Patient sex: M
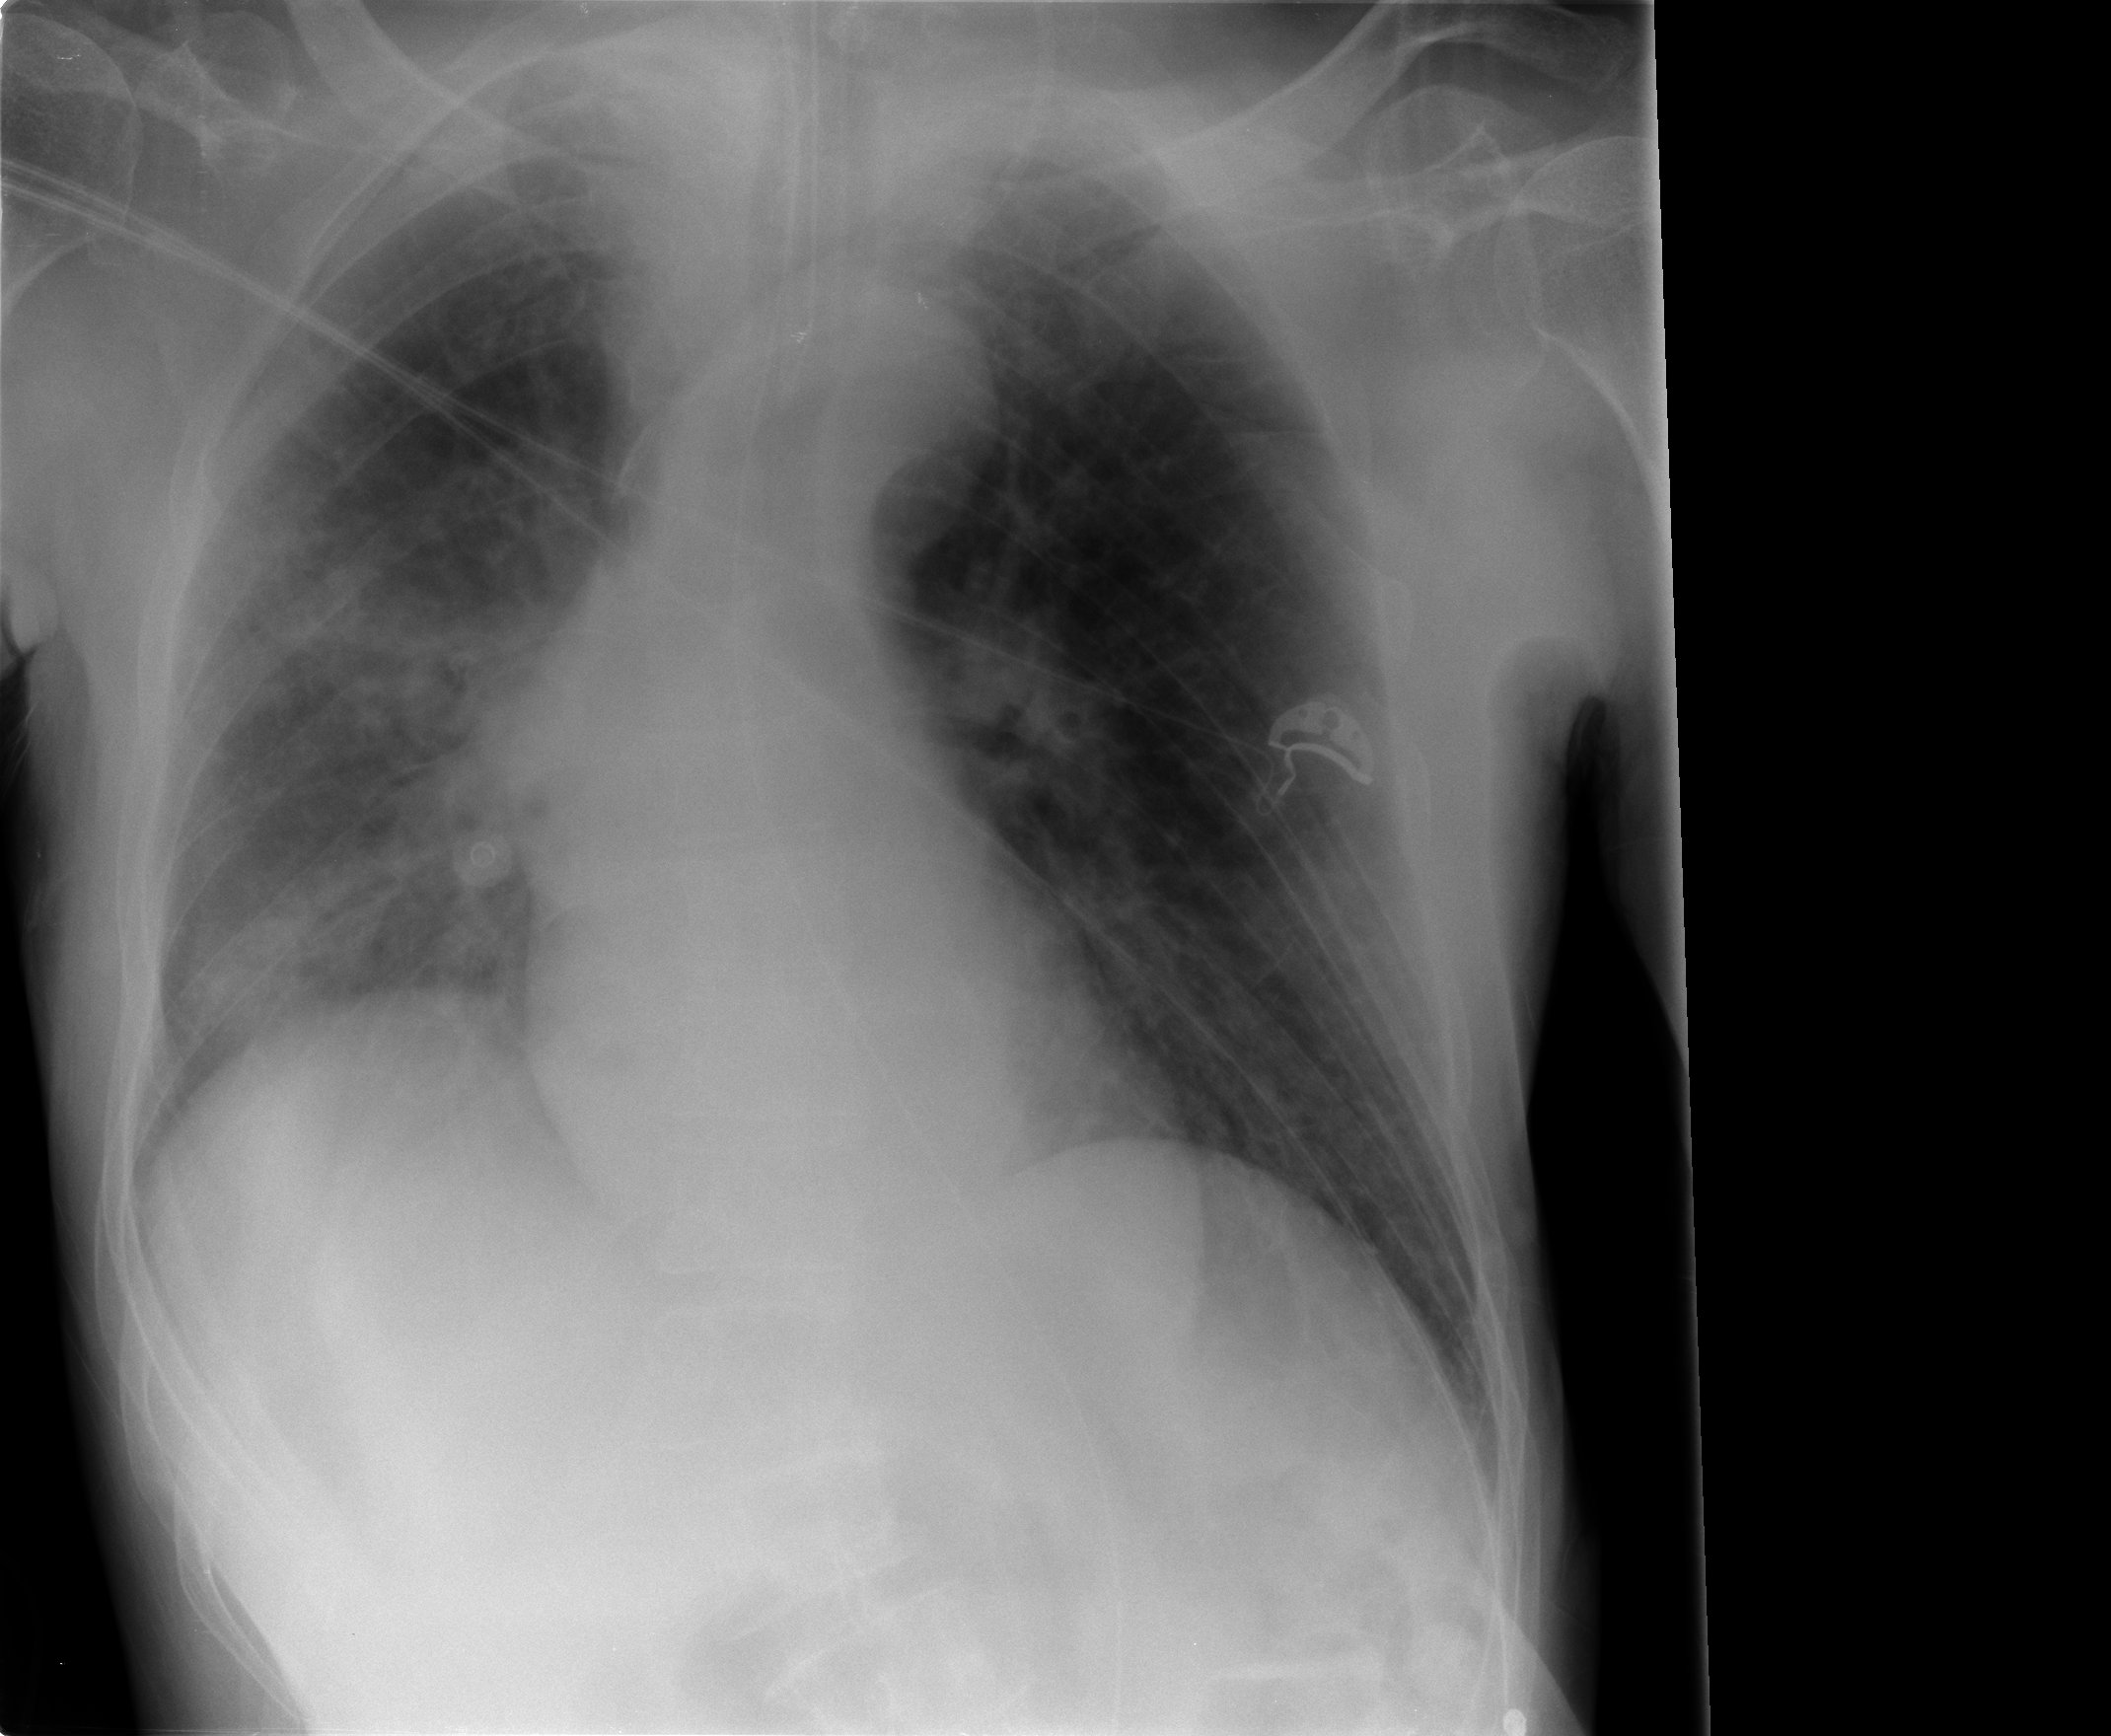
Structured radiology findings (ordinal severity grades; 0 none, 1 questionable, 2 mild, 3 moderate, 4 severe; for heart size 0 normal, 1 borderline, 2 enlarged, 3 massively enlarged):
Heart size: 0
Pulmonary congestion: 0
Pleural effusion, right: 1
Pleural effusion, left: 0
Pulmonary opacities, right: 2
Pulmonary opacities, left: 0
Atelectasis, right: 2
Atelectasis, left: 0